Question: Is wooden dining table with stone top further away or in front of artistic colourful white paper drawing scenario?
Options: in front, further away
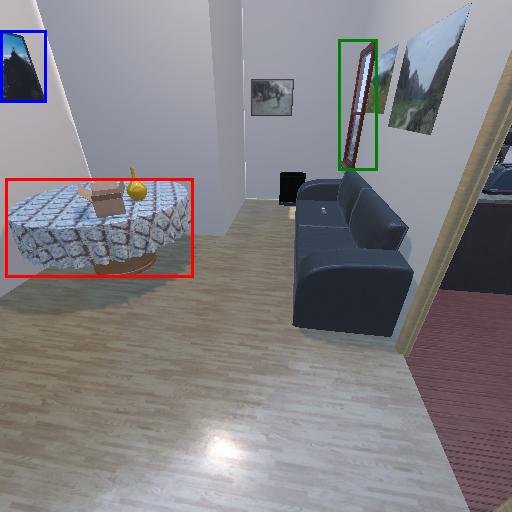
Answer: in front